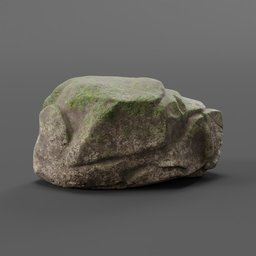
Label: nature